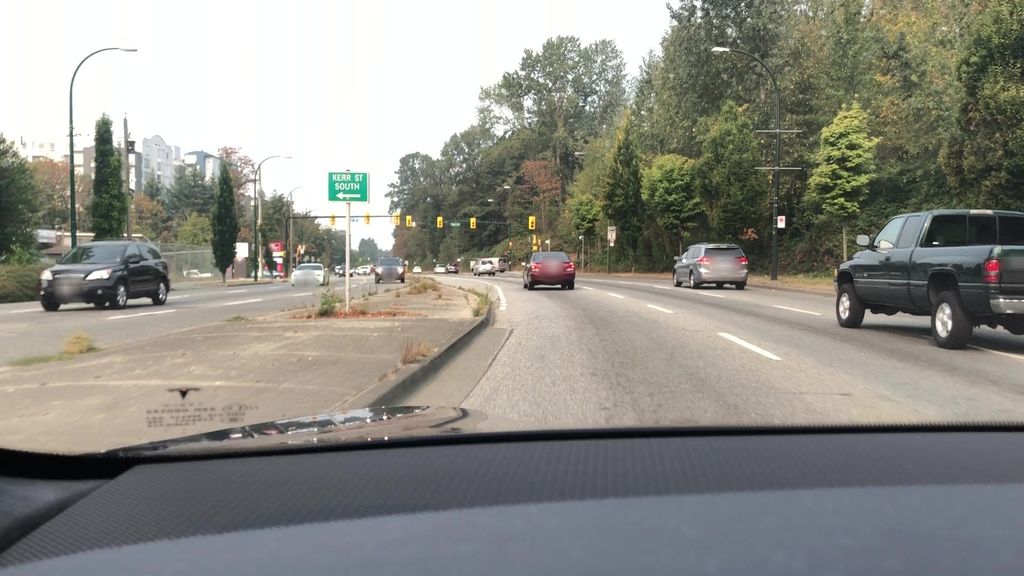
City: vancouver